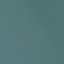
Land use / land cover class: SeaLake